Question: Many of you will have seen an error like the one below.
Now, I don't want to show it to the user in such a screen, but rather show a friendly message like "sorry, something went wrong". Now showing such a page is no problem at all. But I want to save the exact error message as is shown in the screen below in my database, so I can work on it later.
I want to do this without having to write try/catch statement all over the place in my website.
Is that possible?

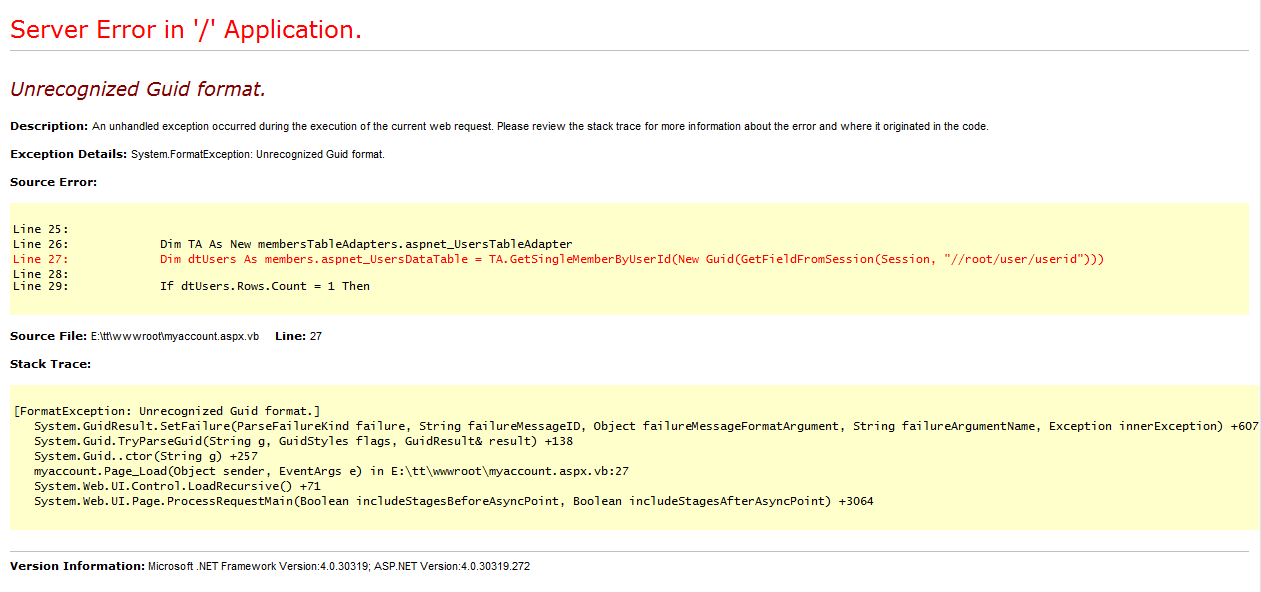
Answer: take a look at this :
'''
<configuration>
<system.web>
<customErrors defaultRedirect="GenericError.htm"
mode="RemoteOnly">
<error statusCode="500"
redirect="InternalError.htm"/>
</customErrors>
</system.web>
</configuration>
'''
<URL>